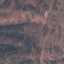
Land use / land cover: HerbaceousVegetation